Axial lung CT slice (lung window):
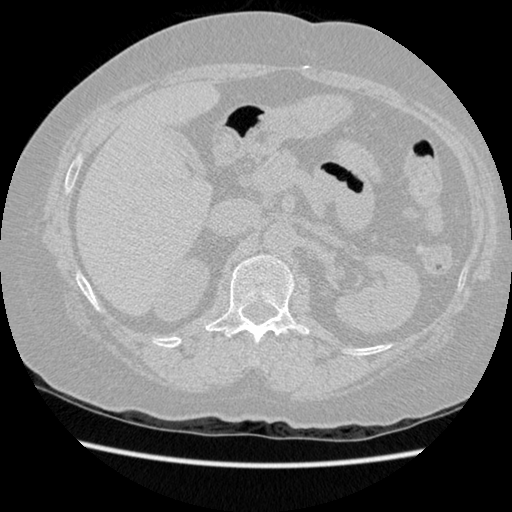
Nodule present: no